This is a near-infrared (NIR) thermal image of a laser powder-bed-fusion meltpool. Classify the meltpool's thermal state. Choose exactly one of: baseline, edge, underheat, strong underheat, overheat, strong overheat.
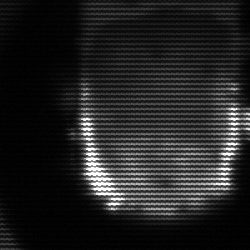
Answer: baseline